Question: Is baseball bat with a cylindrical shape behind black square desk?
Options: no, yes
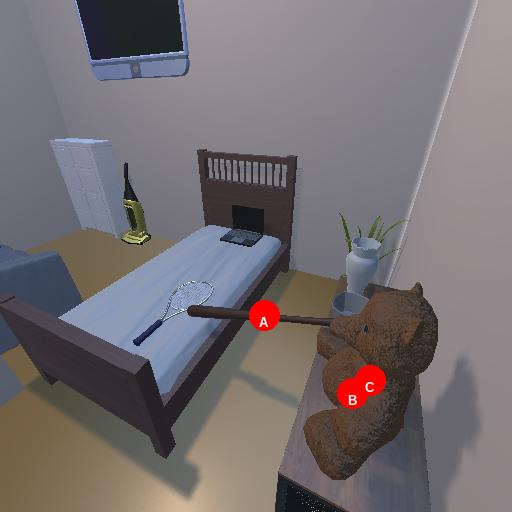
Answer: no